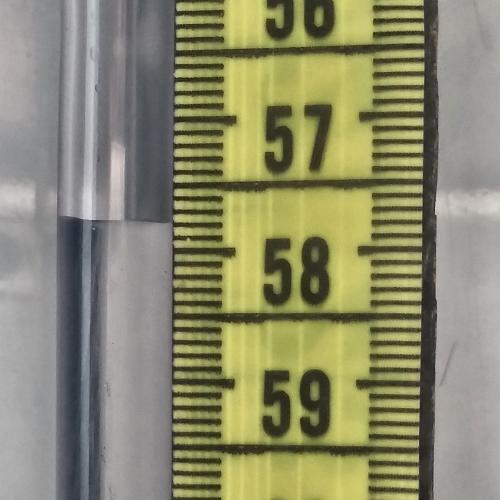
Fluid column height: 57.8 cm